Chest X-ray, PA view. Patient: 65 years old, sex M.
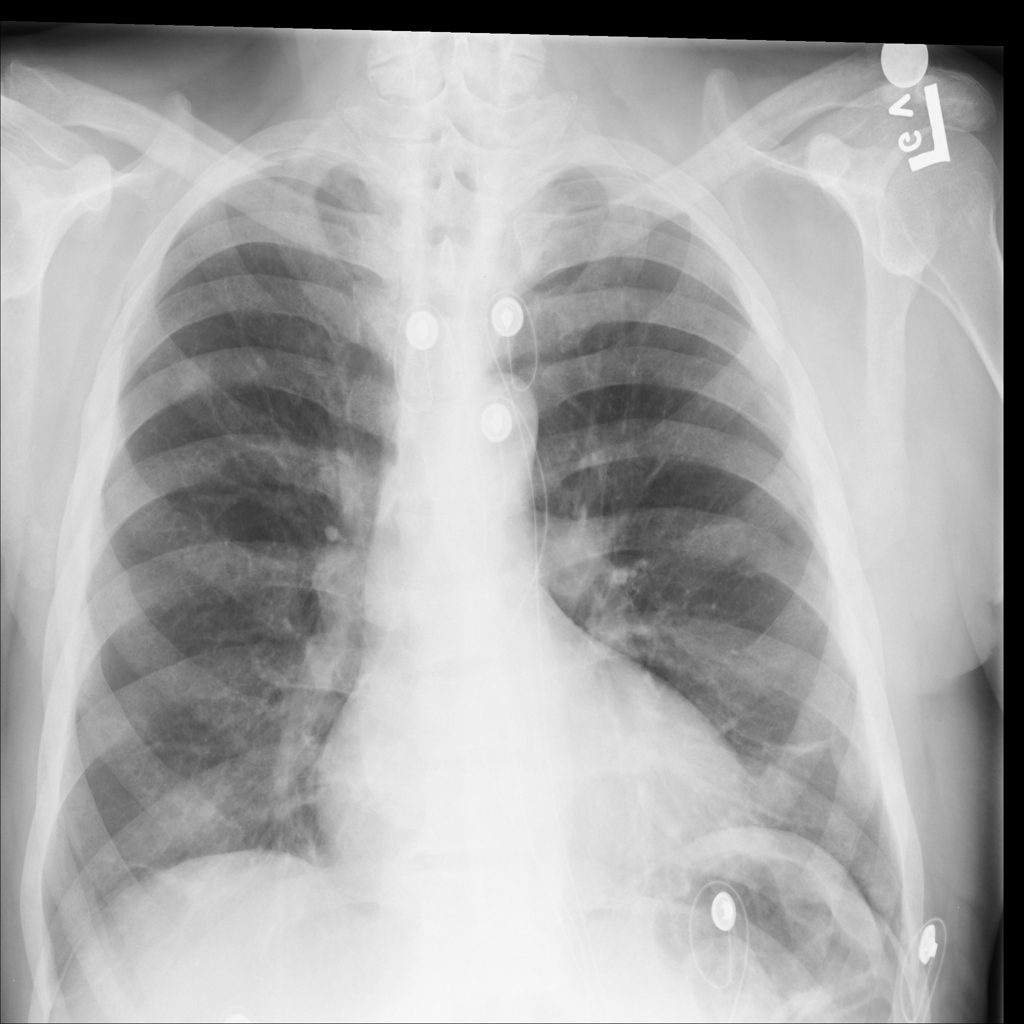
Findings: Effusion